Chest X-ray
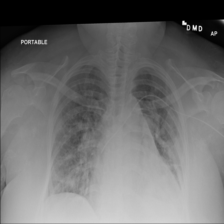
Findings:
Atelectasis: negative
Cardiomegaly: negative
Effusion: negative
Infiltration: negative
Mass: negative
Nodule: negative
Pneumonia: negative
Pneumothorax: negative
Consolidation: negative
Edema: negative
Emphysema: negative
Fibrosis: negative
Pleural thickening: negative
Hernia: negative